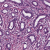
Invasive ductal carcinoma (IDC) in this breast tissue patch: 1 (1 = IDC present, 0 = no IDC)